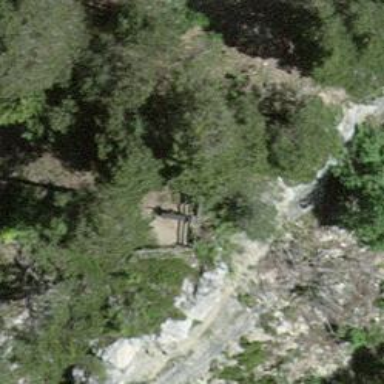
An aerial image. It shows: Viewpoint area with symbol indicating scenic spot.